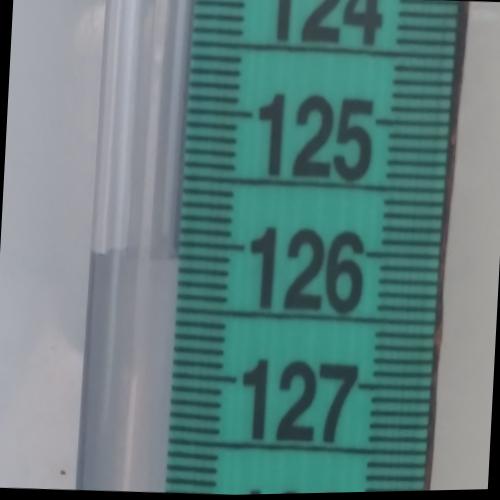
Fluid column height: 126.1 cm